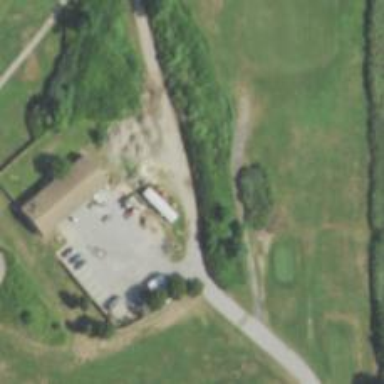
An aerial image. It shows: Pathway for golfing.